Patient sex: M
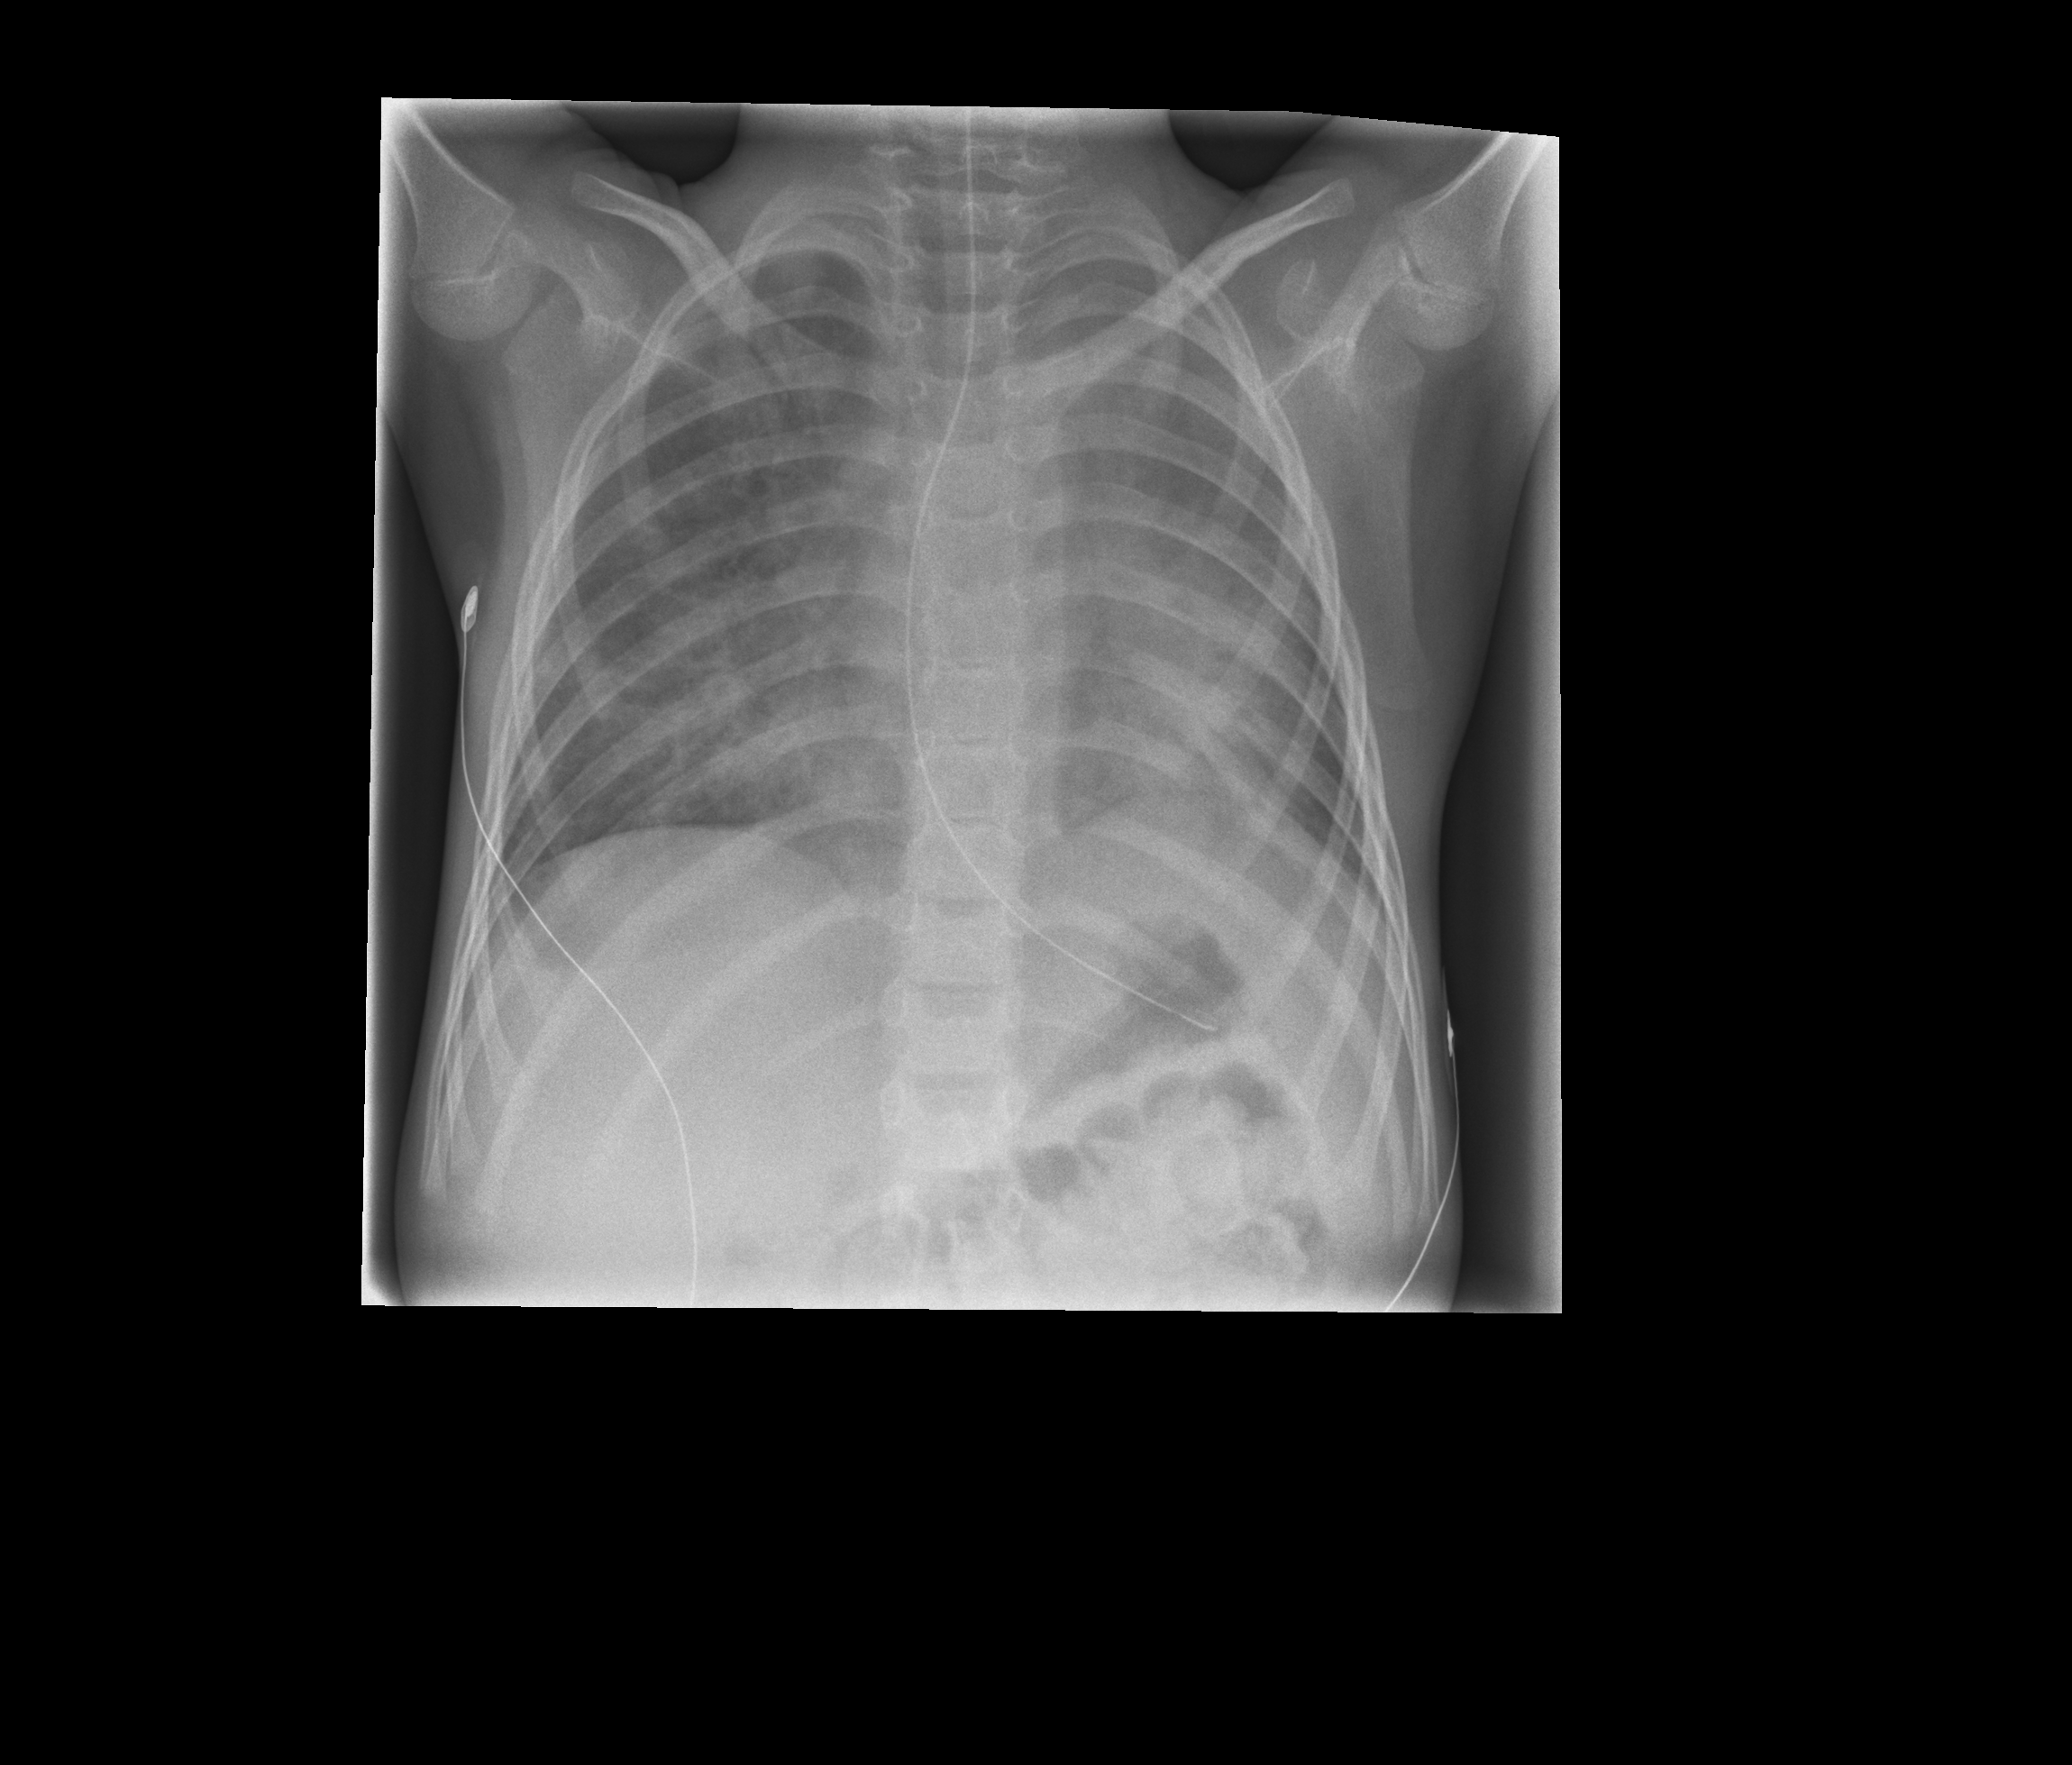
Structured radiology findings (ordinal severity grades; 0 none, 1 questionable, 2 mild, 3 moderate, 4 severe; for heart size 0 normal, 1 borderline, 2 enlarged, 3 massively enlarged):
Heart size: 0
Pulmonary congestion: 1
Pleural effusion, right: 1
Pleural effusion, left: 1
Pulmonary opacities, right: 3
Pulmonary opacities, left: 4
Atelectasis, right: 2
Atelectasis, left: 2